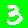
Digit: 3